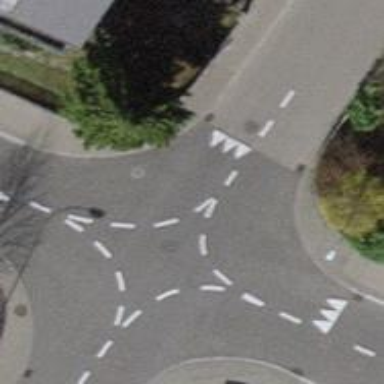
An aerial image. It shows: Uncontrolled zebra crossing on the road.